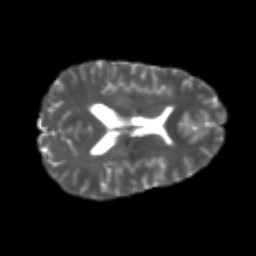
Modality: T2w
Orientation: axial
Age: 24
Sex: female
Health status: healthy
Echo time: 0.074 s